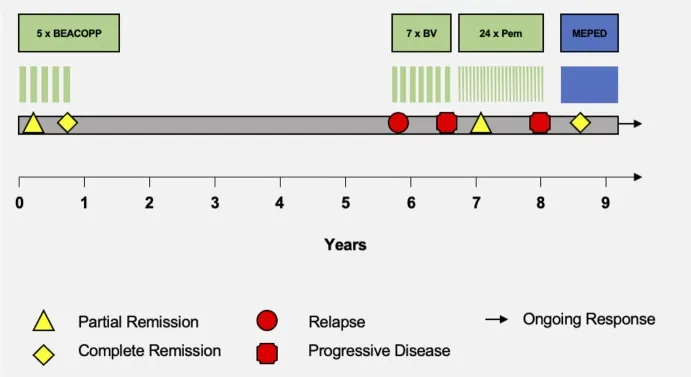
Therapy timeline. Schematic portrayal of the different therapy regimens in chronological order. BEACOPP = bleomycin, etoposide, doxorubicin, cyclophosphamide, vincristine, procarbazine, prednisone. BV = brentuximab vedotin. Pem = pembrolizumab. MEPED = treosulfan, everolimus, pioglitazone, etoricoxib, dexamethasone.
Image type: chart (chart)